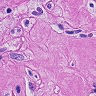
Metastatic tissue present: yes